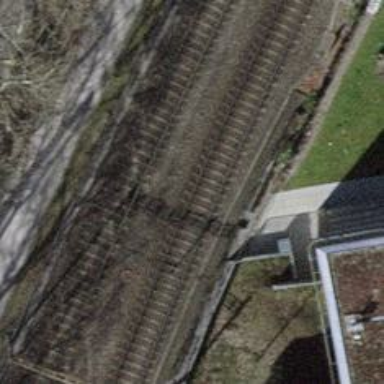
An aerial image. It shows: Single railway track with electrification through contact line.